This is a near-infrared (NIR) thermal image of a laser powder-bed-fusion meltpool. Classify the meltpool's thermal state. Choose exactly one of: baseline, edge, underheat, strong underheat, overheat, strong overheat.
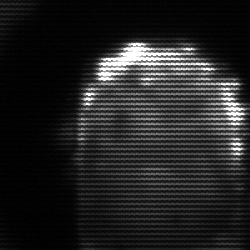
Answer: baseline